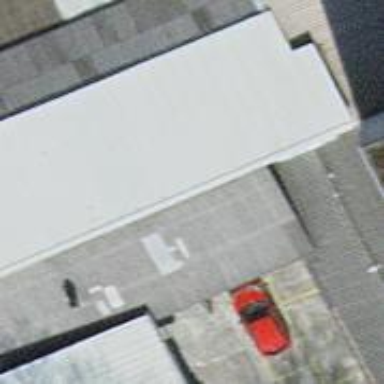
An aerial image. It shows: Car repair shop.